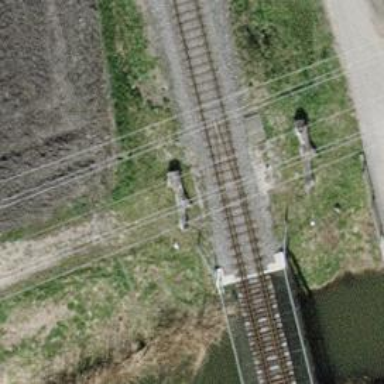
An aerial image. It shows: Railway track with contact lines for electrification.